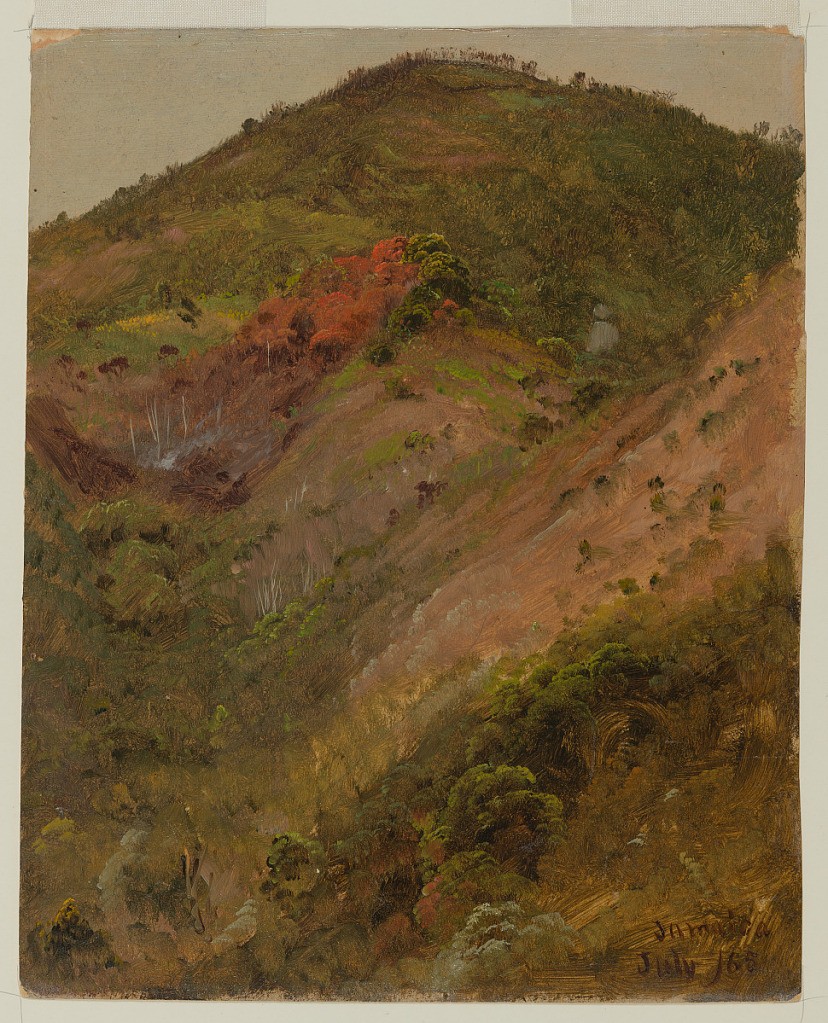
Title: Steep Hillside, Jamaica
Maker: Frederic Edwin Church, American, 1826–1900
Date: July 1865
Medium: Brush and oil, graphite on paperboard
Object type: Drawing
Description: Landscape sketch showing a view looking upward at a wooded hillside, pyramidal in shape. Foliage on slope a mix of green and brown, evidencing drought that was afflicting Jamaica at the time. At left, a smoldering fire scars the landscape--likely evidence of land clearing efforts or the charcoal production industry.